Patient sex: M
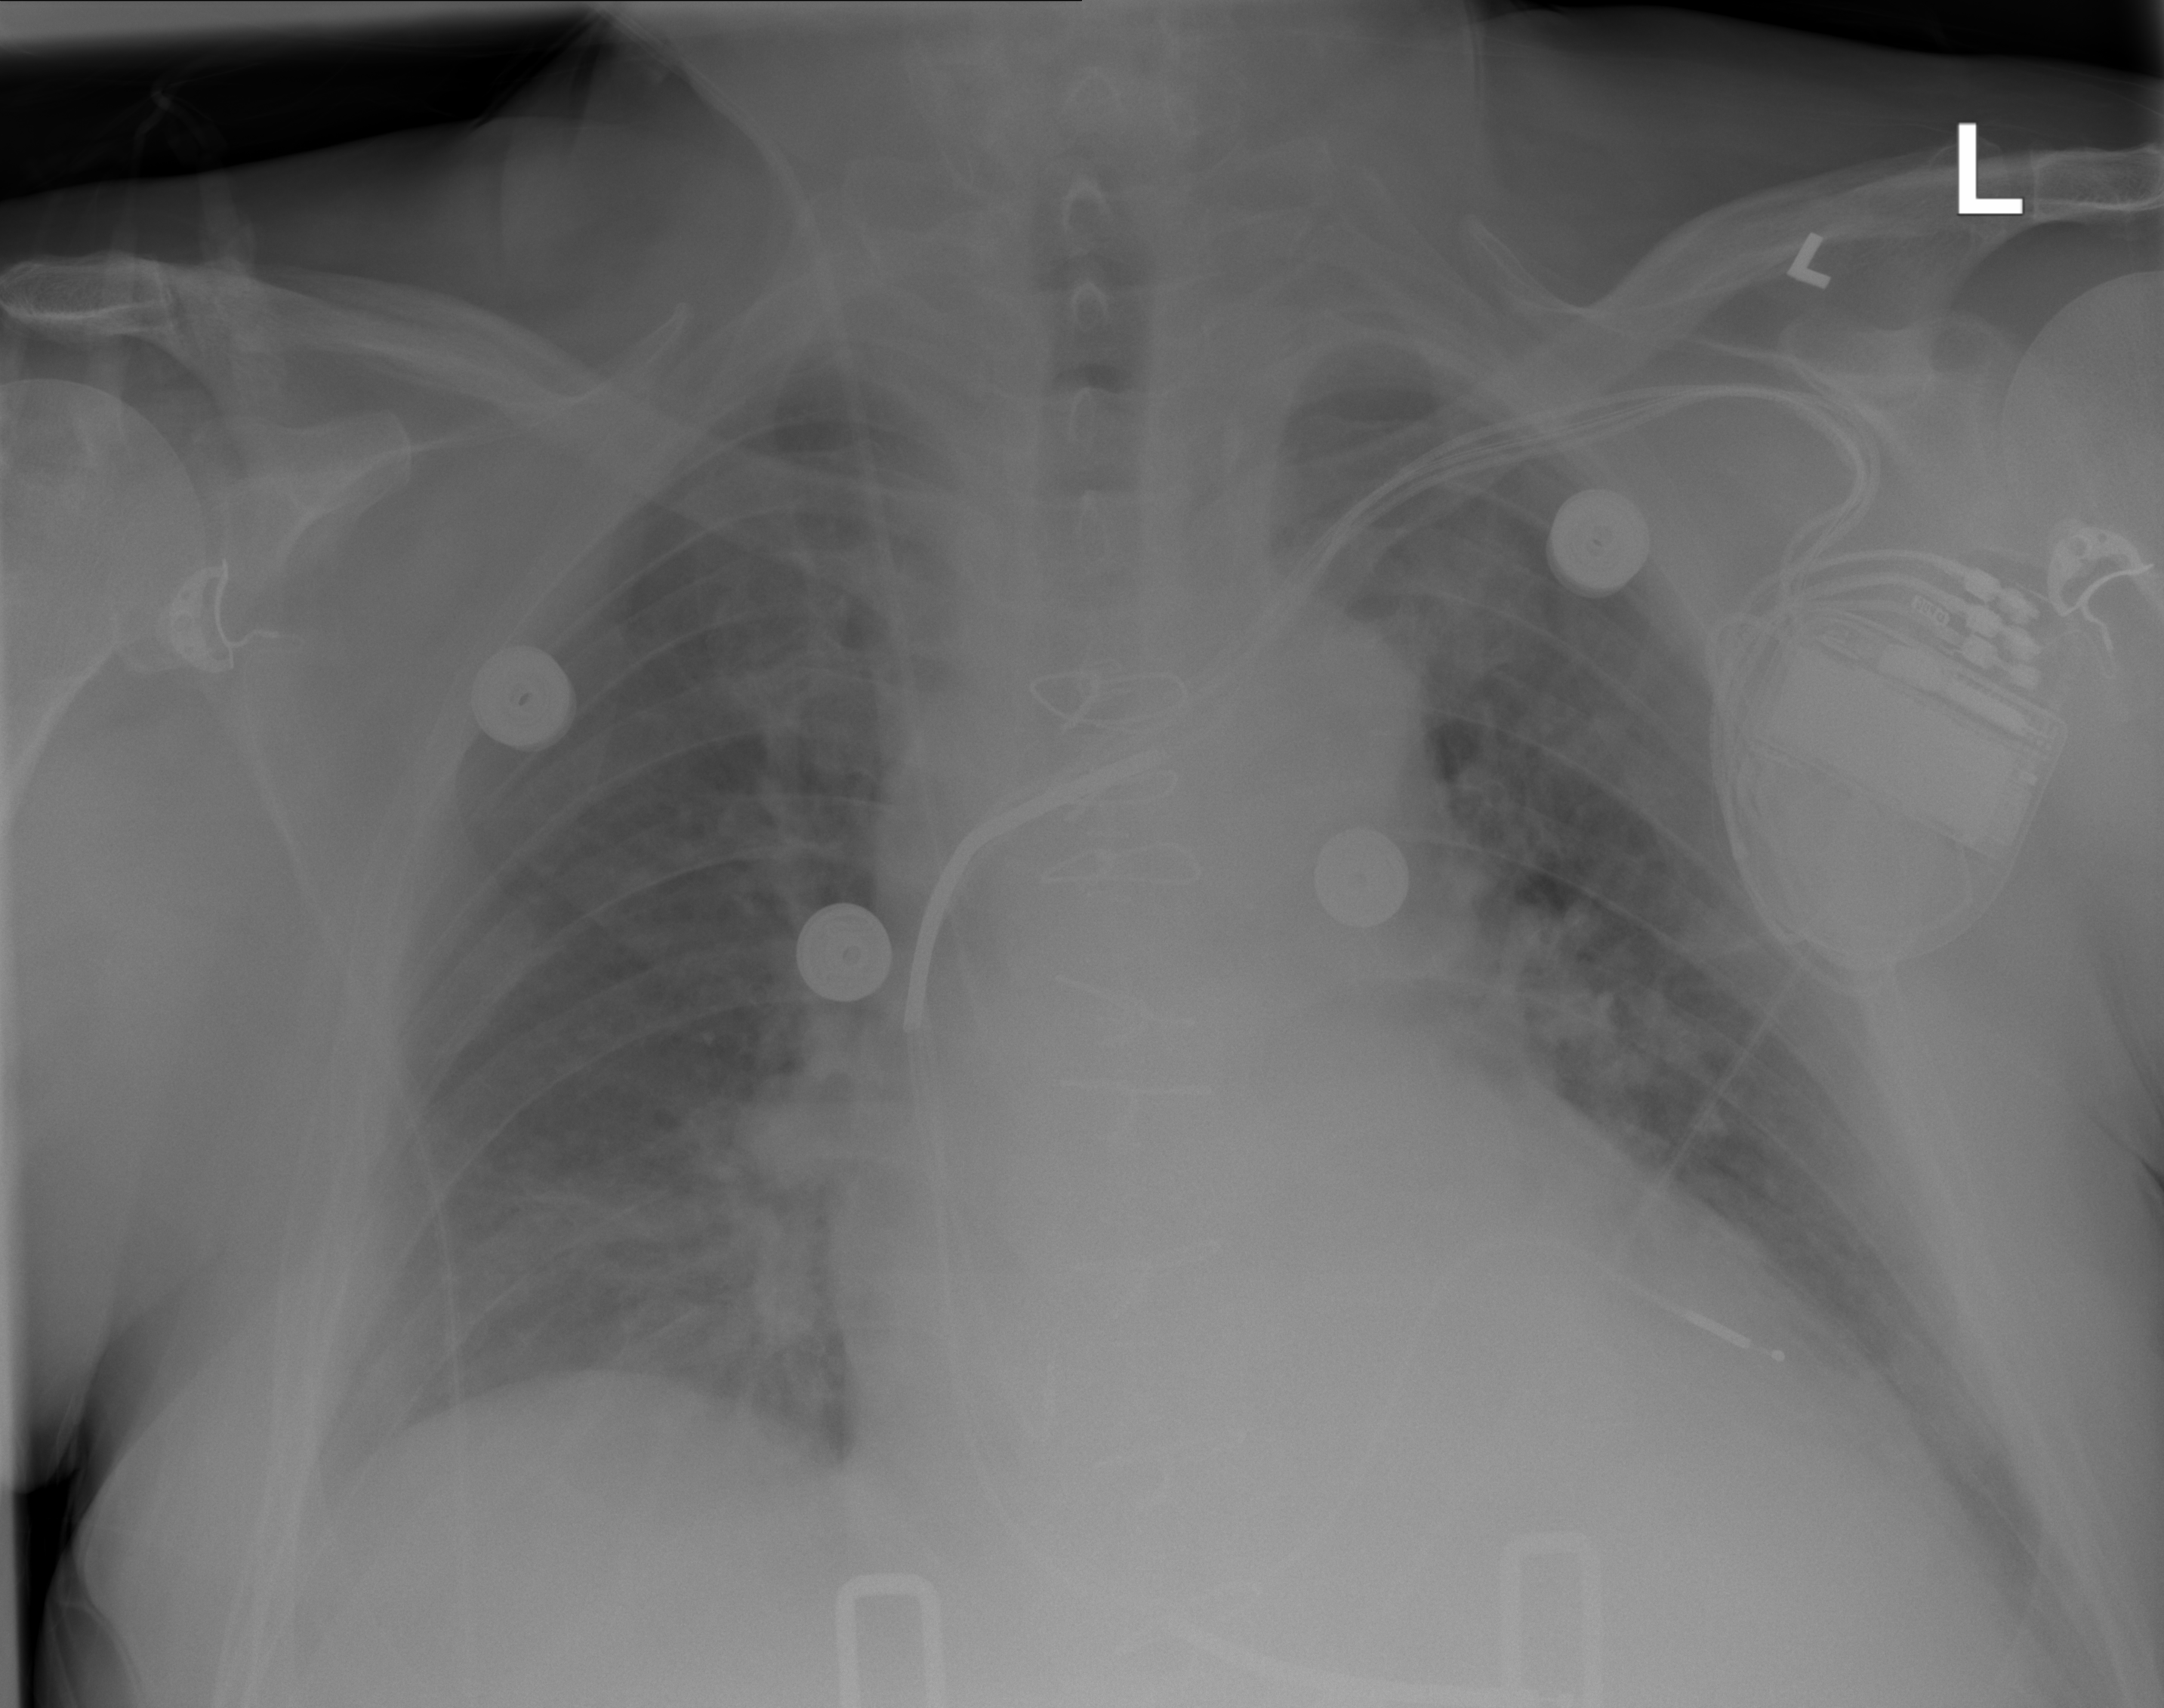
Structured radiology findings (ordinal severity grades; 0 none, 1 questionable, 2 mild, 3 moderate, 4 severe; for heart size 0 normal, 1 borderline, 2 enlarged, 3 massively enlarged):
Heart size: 2
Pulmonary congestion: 2
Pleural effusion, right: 0
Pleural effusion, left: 2
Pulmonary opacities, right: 2
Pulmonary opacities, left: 0
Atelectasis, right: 2
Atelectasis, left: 2